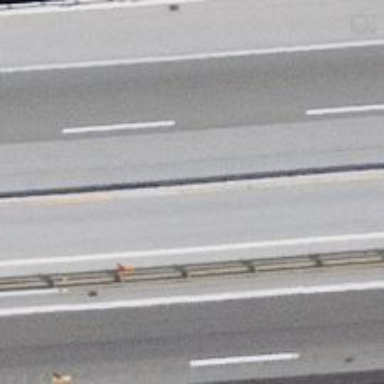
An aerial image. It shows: Asphalt bridge on motorway.